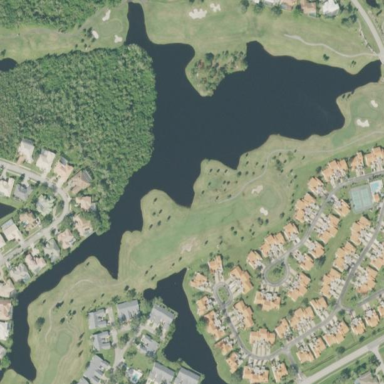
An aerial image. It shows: Lake that is lateral water hazard in golf course.